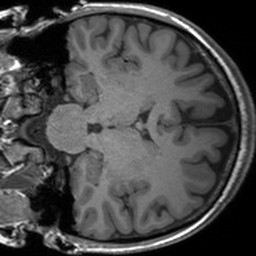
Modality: T1w
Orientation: coronal
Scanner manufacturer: siemens
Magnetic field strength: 3 T
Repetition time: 1.54 s
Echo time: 0.00234 s